Question: I'm working with 'WPF', and I stack in one issue. Now I have 'ListBox'. 'ListBox' 'ItemsPanel' is 'StackPanel'. When 'StackPanel' 'Orientation' is 'Vertical' it works correctly!

'''
<Grid>
<Grid.Resources>
<XmlDataProvider x:Key="xmlData" XPath="/records">
<x:XData>
<records xmlns="">
<entry text="Veeeeeeeeeeeeeeeeeeery looooooooooooooooooooooong text"/>
<entry text="A little bit shorter text" />
<entry text="Normal text"/>
</records>
</x:XData>
</XmlDataProvider>
</Grid.Resources>
<ListBox
ItemsSource="{Binding Source={StaticResource xmlData}, XPath=entry}"
ScrollViewer.HorizontalScrollBarVisibility="Disabled">
<ListBox.ItemsPanel>
<ItemsPanelTemplate>
<StackPanel Orientation="Vertical"></StackPanel>
</ItemsPanelTemplate>
</ListBox.ItemsPanel>
<ListBox.ItemTemplate>
<DataTemplate>
<TextBlock Text="{Binding XPath=@text}" TextTrimming="CharacterEllipsis"/>
</DataTemplate>
</ListBox.ItemTemplate>
</ListBox>
</Grid>
'''
But I need to set 'StackPanel Orientation Horizontal'. When I'm setting Horizontal 'TextBlock' text is not trimming.
Any Ideas to solve this issue?
Thanks Jamaxack!
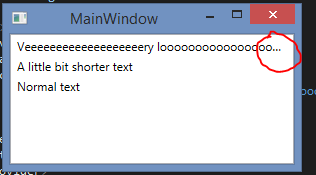
Answer: I created custom 'Grid' "AutoColumGrid".
<URL>
'''
<StackPanel>
<Button Click="Button_Click">Add</Button>
<Button Click="Button_Click_1">Remove</Button>
<ListBox Name="uiList" ScrollViewer.HorizontalScrollBarVisibility="Disabled">
<ListBox.ItemsPanel>
<ItemsPanelTemplate>
<local:AutoColumnGrid/>
</ItemsPanelTemplate>
</ListBox.ItemsPanel>
<ListBox.ItemTemplate>
<DataTemplate>
<TextBlock Text="{Binding}" TextTrimming="CharacterEllipsis"/>
</DataTemplate>
</ListBox.ItemTemplate>
</ListBox>
</StackPanel>
'''
'''
public MainWindow()
{
InitializeComponent();
Loaded += MainWindow_Loaded;
}
void MainWindow_Loaded(object sender, RoutedEventArgs e)
{
uiList.Items.Add("Looooooooooooong text 1");
uiList.Items.Add("Normal text 2");
uiList.Items.Add("Short 3");
}
private void Button_Click(object sender, RoutedEventArgs e)
{
uiList.Items.Add("text 4");
}
private void Button_Click_1(object sender, RoutedEventArgs e)
{
if (uiList.Items.Count > 0)
{
uiList.Items.RemoveAt(0);
}
}
'''
'''
public class AutoColumnGrid : Grid
{
protected override void OnVisualChildrenChanged(System.Windows.DependencyObject visualAdded, System.Windows.DependencyObject visualRemoved)
{
//Checking VisualAdded if it is not null than adding child to Grid
if (visualAdded != null)
{
// Getting column definition count
int columnDefinitionCount = this.ColumnDefinitions.Count;
// Getting child from last, because adds to last
var child = this.Children[columnDefinitionCount];
// Adding new ColumnDefinition
this.ColumnDefinitions.Add(new ColumnDefinition());
// Setting column to child
Grid.SetColumn(child, columnDefinitionCount);
}//Checking VisualRemoved if it is not null than child from Grid
else if (visualRemoved != null)
{
int columnDefinitionIndex = Grid.GetColumn(visualRemoved as UIElement);
this.ColumnDefinitions.RemoveAt(columnDefinitionIndex);
}
Application.Current.MainWindow.Dispatcher.BeginInvoke(new Action(SetColumnWidth));
}
/// <summary>
/// Setts Width to each column
/// if Grid content bigger than window than sets width in percent else if Grid content less than window sets to auto
/// </summary>
private void SetColumnWidth()
{
for (int index = 0; index < this.ColumnDefinitions.Count; index++)
{
var gridActualWidth = this.ActualWidth;
// Getting Grids width
this.Measure(new Size(double.PositiveInfinity, double.PositiveInfinity));
var gridDesiredSize = Convert.ToInt16(this.DesiredSize.Width);
//calculating nesseseryAreaPercent
var nesseseryAreaPercent = gridDesiredSize / gridActualWidth * 100;
//setting column index to child
var child = this.Children[index];
Grid.SetColumn(child, index);
// if nesseseryAreaPercent less or equal 100%, it means grid content is less than grids width and we setting to auto
if (nesseseryAreaPercent <= 100)
{
this.ColumnDefinitions[index].Width = GridLength.Auto;
}
else
{ // Else setting with persent
child.Measure(new Size(double.PositiveInfinity, double.PositiveInfinity));
int columnWidth = Convert.ToInt16(child.DesiredSize.Width);
this.ColumnDefinitions[index].Width = new GridLength(columnWidth, GridUnitType.Star);
}
}
}
}
'''